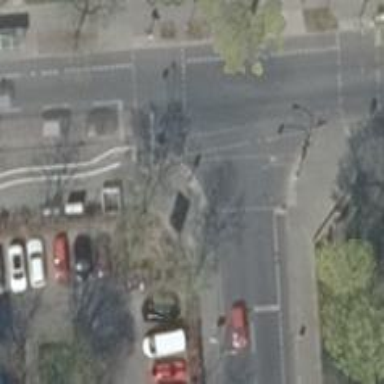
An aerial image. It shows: Road with traffic signals controlling the flow of traffic.